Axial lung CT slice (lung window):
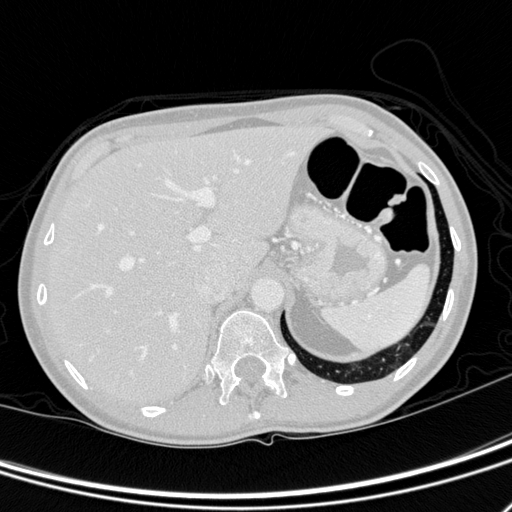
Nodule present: no